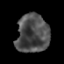
Tissue: prostate
Cell type: T cells
Senescence score: 0.2979
Nuclear area (px): 1221
Mean DAPI intensity: 78.097